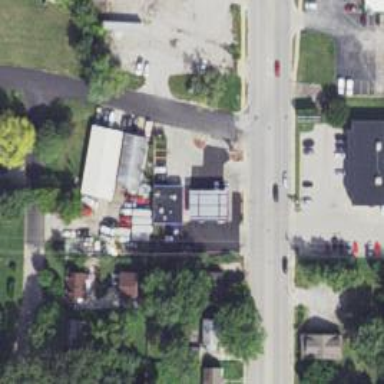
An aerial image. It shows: Convenience shop.